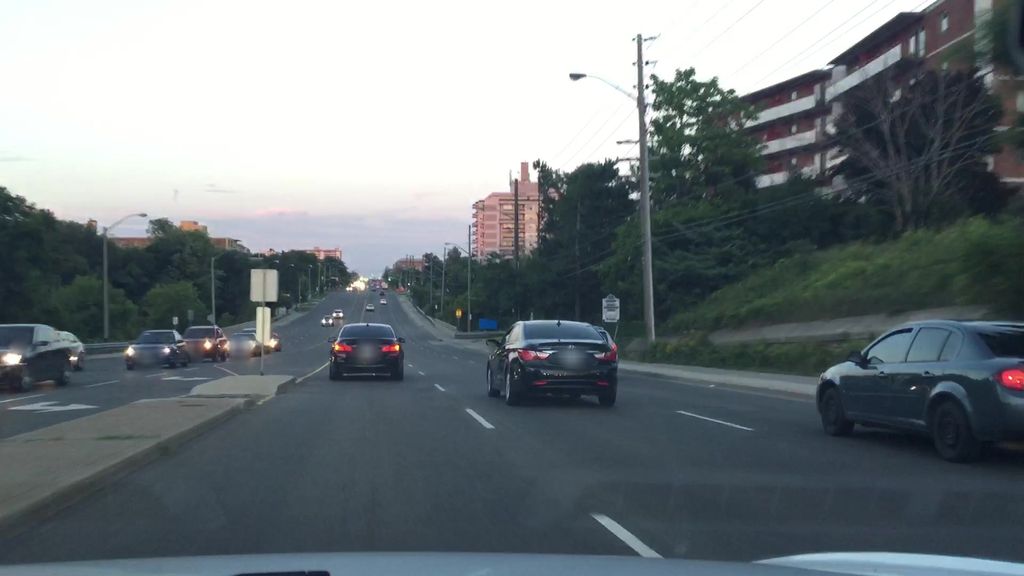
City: toronto